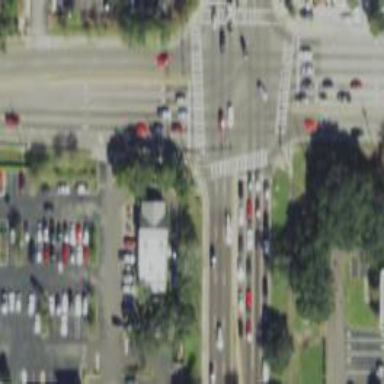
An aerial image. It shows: Marked road crossing.